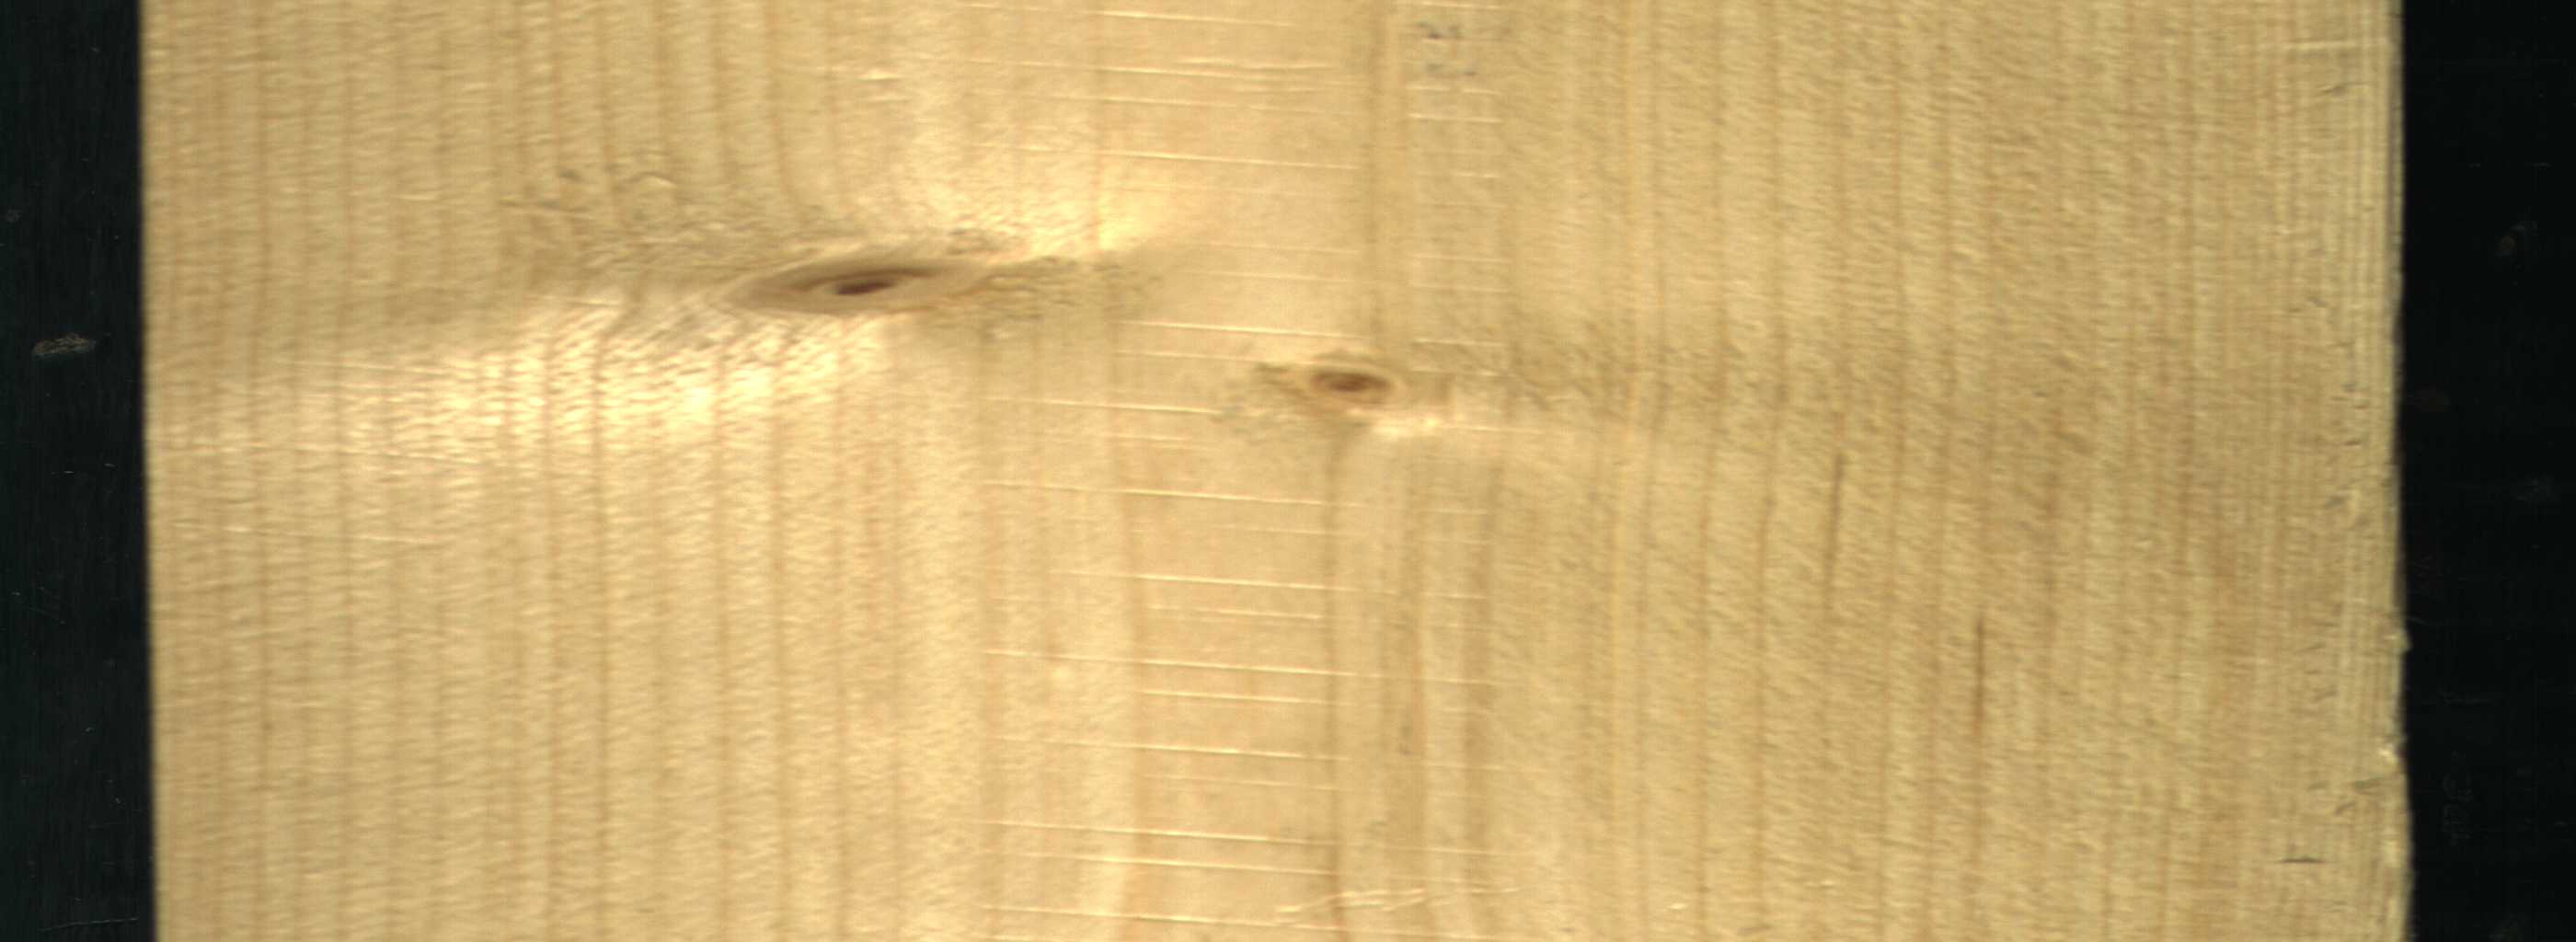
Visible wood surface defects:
Live_Knot
Live_Knot